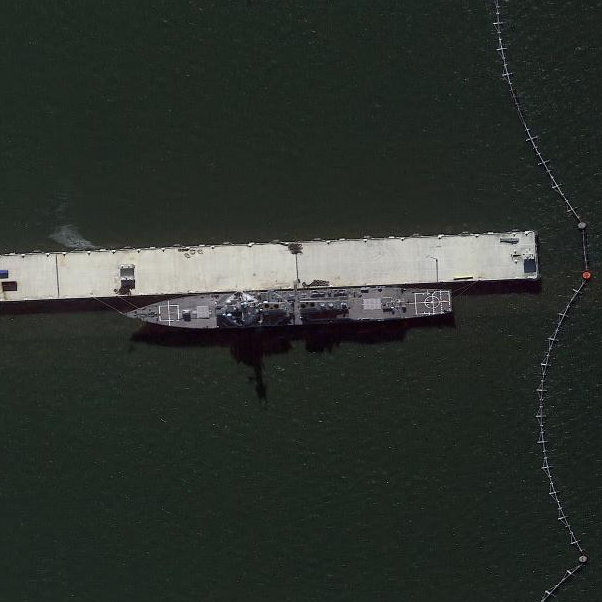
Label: Arleigh_Burke-class_destroyer